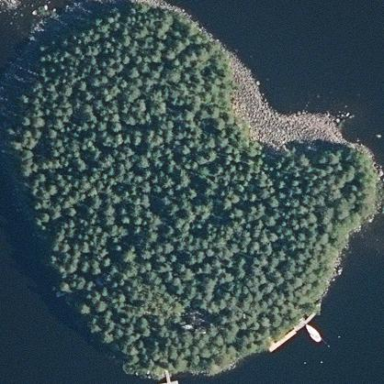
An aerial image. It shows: Islet covered with woodland.